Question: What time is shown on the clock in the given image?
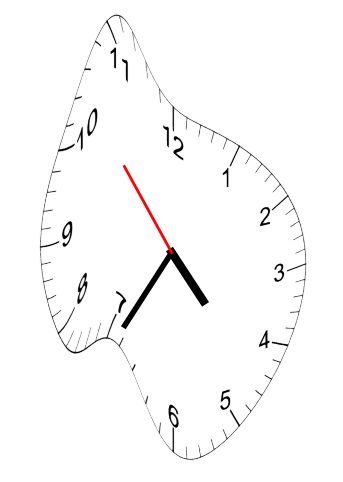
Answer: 04:34:53